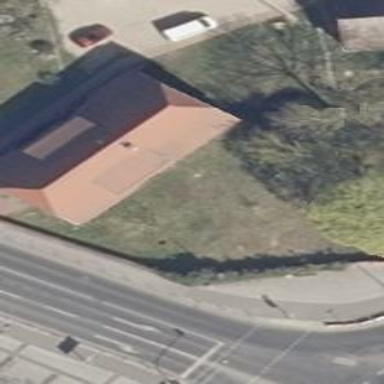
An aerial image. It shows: Community center building.